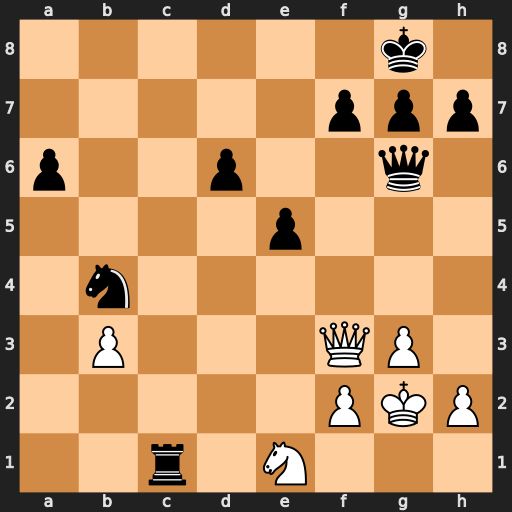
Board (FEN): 6k1/5ppp/p2p2q1/4p3/1n6/1P3QP1/5PKP/2r1N3
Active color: w
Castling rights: -
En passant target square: -
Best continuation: Qa8+ Rc8 Qxc8#